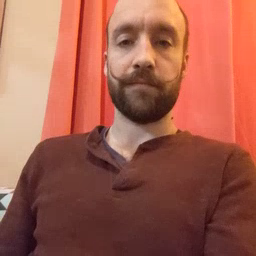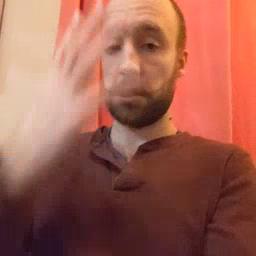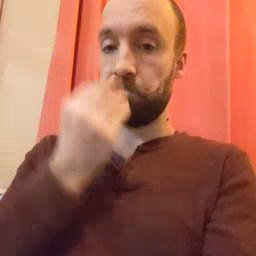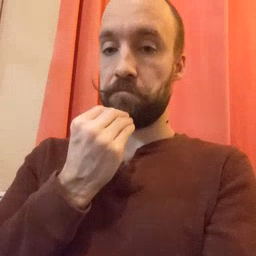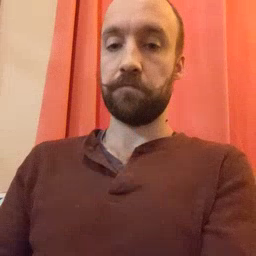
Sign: sleep